Question: A PHP application is offering binary data as a download:
'''
header("Content-Type: application/octet-stream");
header("Pragma: public");
header("Cache-Control: private");
header("Content-Disposition: attachment; filename="$filename"");
header("expires: 0");
set_time_limit(0);
ob_clean();
flush();
@readfile($completefilename); exit;
'''
$completefilename is a stream like "<URL>..."
The size of the data can be several MByte. It works fine, but sporadically I get the following error:

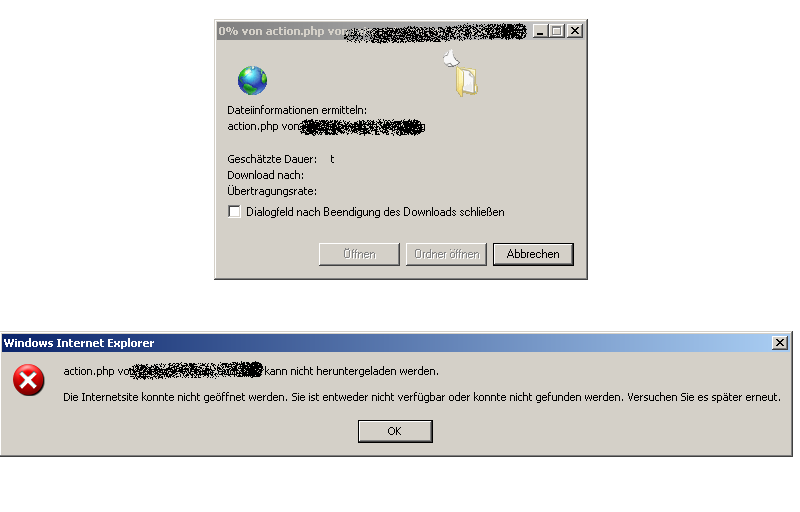
Answer: It's most likely that the remote stream is occasionally down, or times out.
Also as @fab says it could be that the file you are trying to load is larger than your script's memory.
You should start logging the errors 'readfile()' returns, e.g. using the <URL>.
If this needs to be completely foolproof, I think you'll have to use something more refined than 'readfile()' that allows to set a timeout (like 'curl', or 'readfile' with <URL>.
You could then catch any errors that occur while downloading, and serve a locally hosted fallback document instead. That document could e.g. be a text file containing the message "Resource xyz could not be loaded".